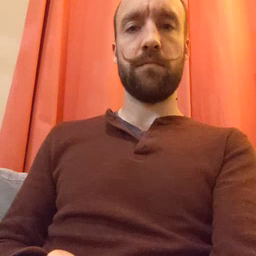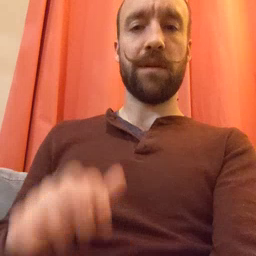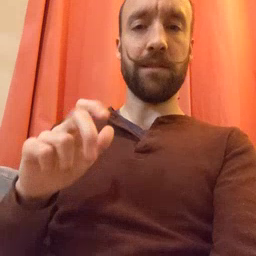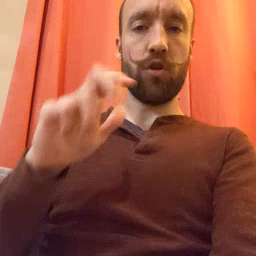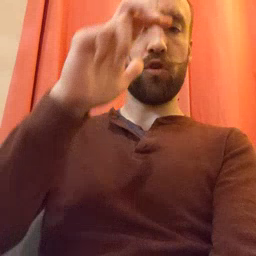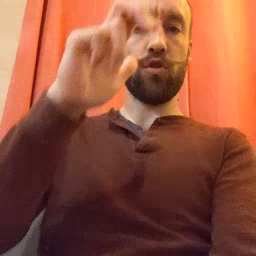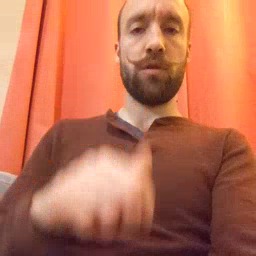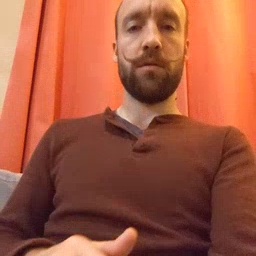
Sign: stairs